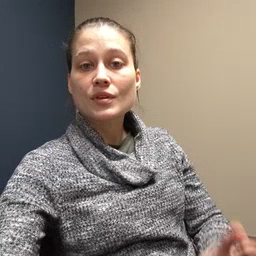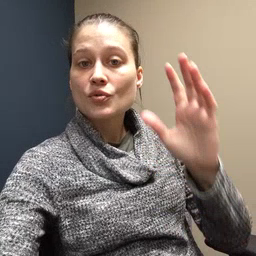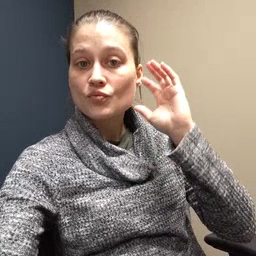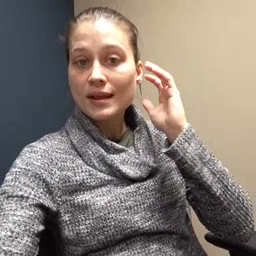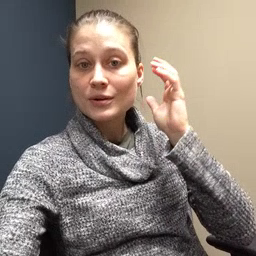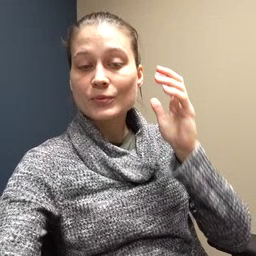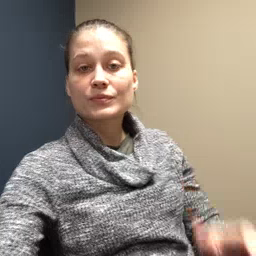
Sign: radio